Interaction volume radius: 5 \u00c5
Interaction volume height: 30 \u00c5
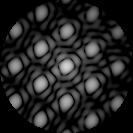
Disorder parameter: 0.103